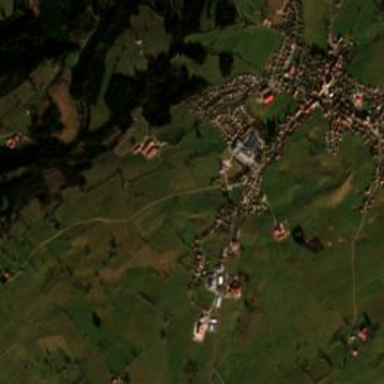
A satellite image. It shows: Small hamlet.